Question: I am developing a very simple app, with a list of element, inside a page.
I am using PhoneGap with jQueryMobile.
To make a comparison, I used both the jQuery Mobile Listview and a custom implementation of the list. Both the implementations share the same problem.
I think that an image is better than a thousand of words...

As you can see in the image, the header is below the status bar, fixed and in foreground.
However, when I scroll the list, the elements override the phone status bar. What I would like to have, is that the elemnts "disapear" under the header, like in common iOS list.
How can I achieve this?
I put the relevant part of the CSS below.
'''
[data-role=header]{
z-index:100;
width:100%;
position:fixed;
}
/*
* iOS7 NavBar Margin
*/
.myMarginClass
{
margin-top : 20px;
}
.myMarginClass > [data-role=header]{
z-index:100;
width:100%;
position:fixed;
}
.myMarginClass > [data-role=content]{
position:relative;
top:40px;
}
'''
The relevant HTML
'''
<div data-role="page" class="myMarginClass" id="docListPage">
<div data-role="header">
[...]
</div>
<div data-role="content">
[...]
</div>
<div data-role="footer" data-position="fixed" data-tap-toggle="false">
[...]
</div>
</div>
'''
Thanks for your help.
Rik.
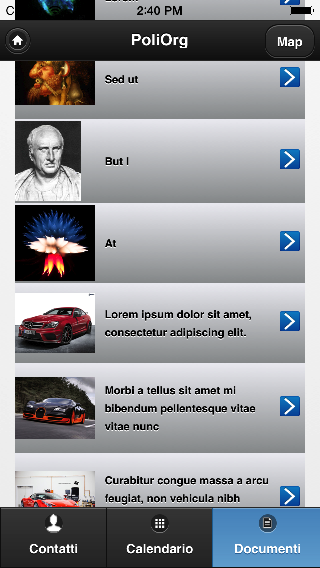
Answer: Are you using Cordova/Phonegap 3.0? If yes this is a known bug, go to 3.1
<URL>
PS - See here for a possible fix:
<URL>